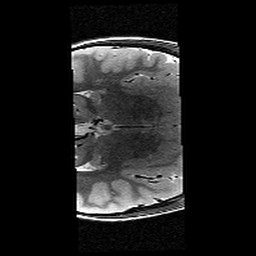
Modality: T2w
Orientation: axial
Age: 12
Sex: male
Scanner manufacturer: siemens
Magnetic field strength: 3 T
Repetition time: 8.46 s
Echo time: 0.067 s